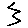
Label: zigzag